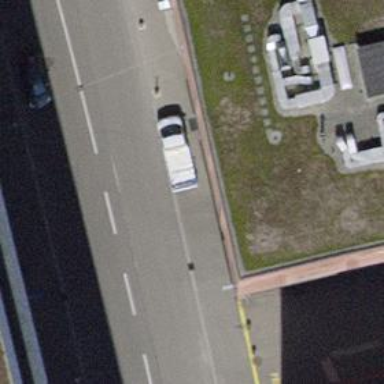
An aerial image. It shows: Parking entrance.